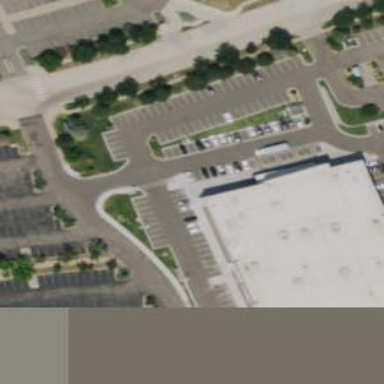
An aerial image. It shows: Building that houses bowling alley.